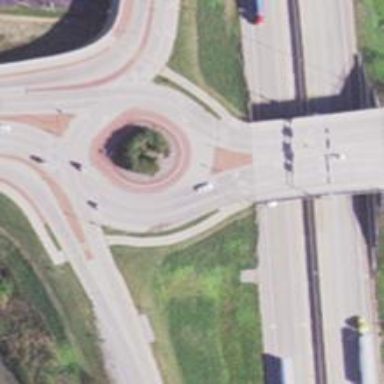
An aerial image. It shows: Roundabout on primary highway.